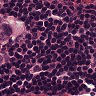
Metastatic tissue present: yes